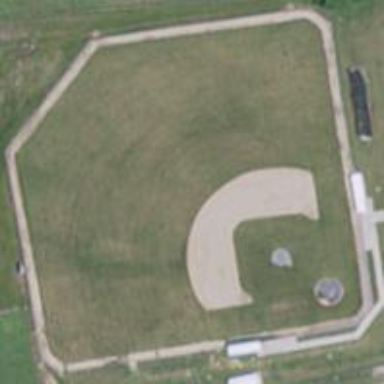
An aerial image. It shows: Baseball pitch for leisure land activities.